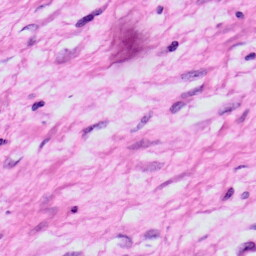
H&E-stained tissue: Skin